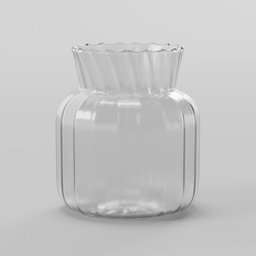
Label: decoration